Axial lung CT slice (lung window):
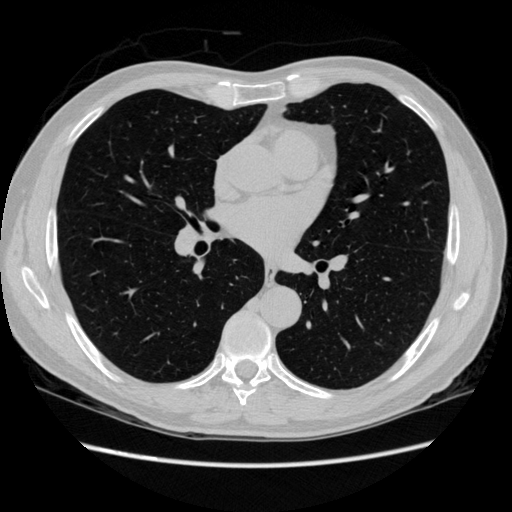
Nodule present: no